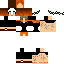
A female human skin with dark skin, wearing brown long hair dressed in a blue hoodie and black skirt, featuring a closed mouth.